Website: lowes
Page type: billing-address
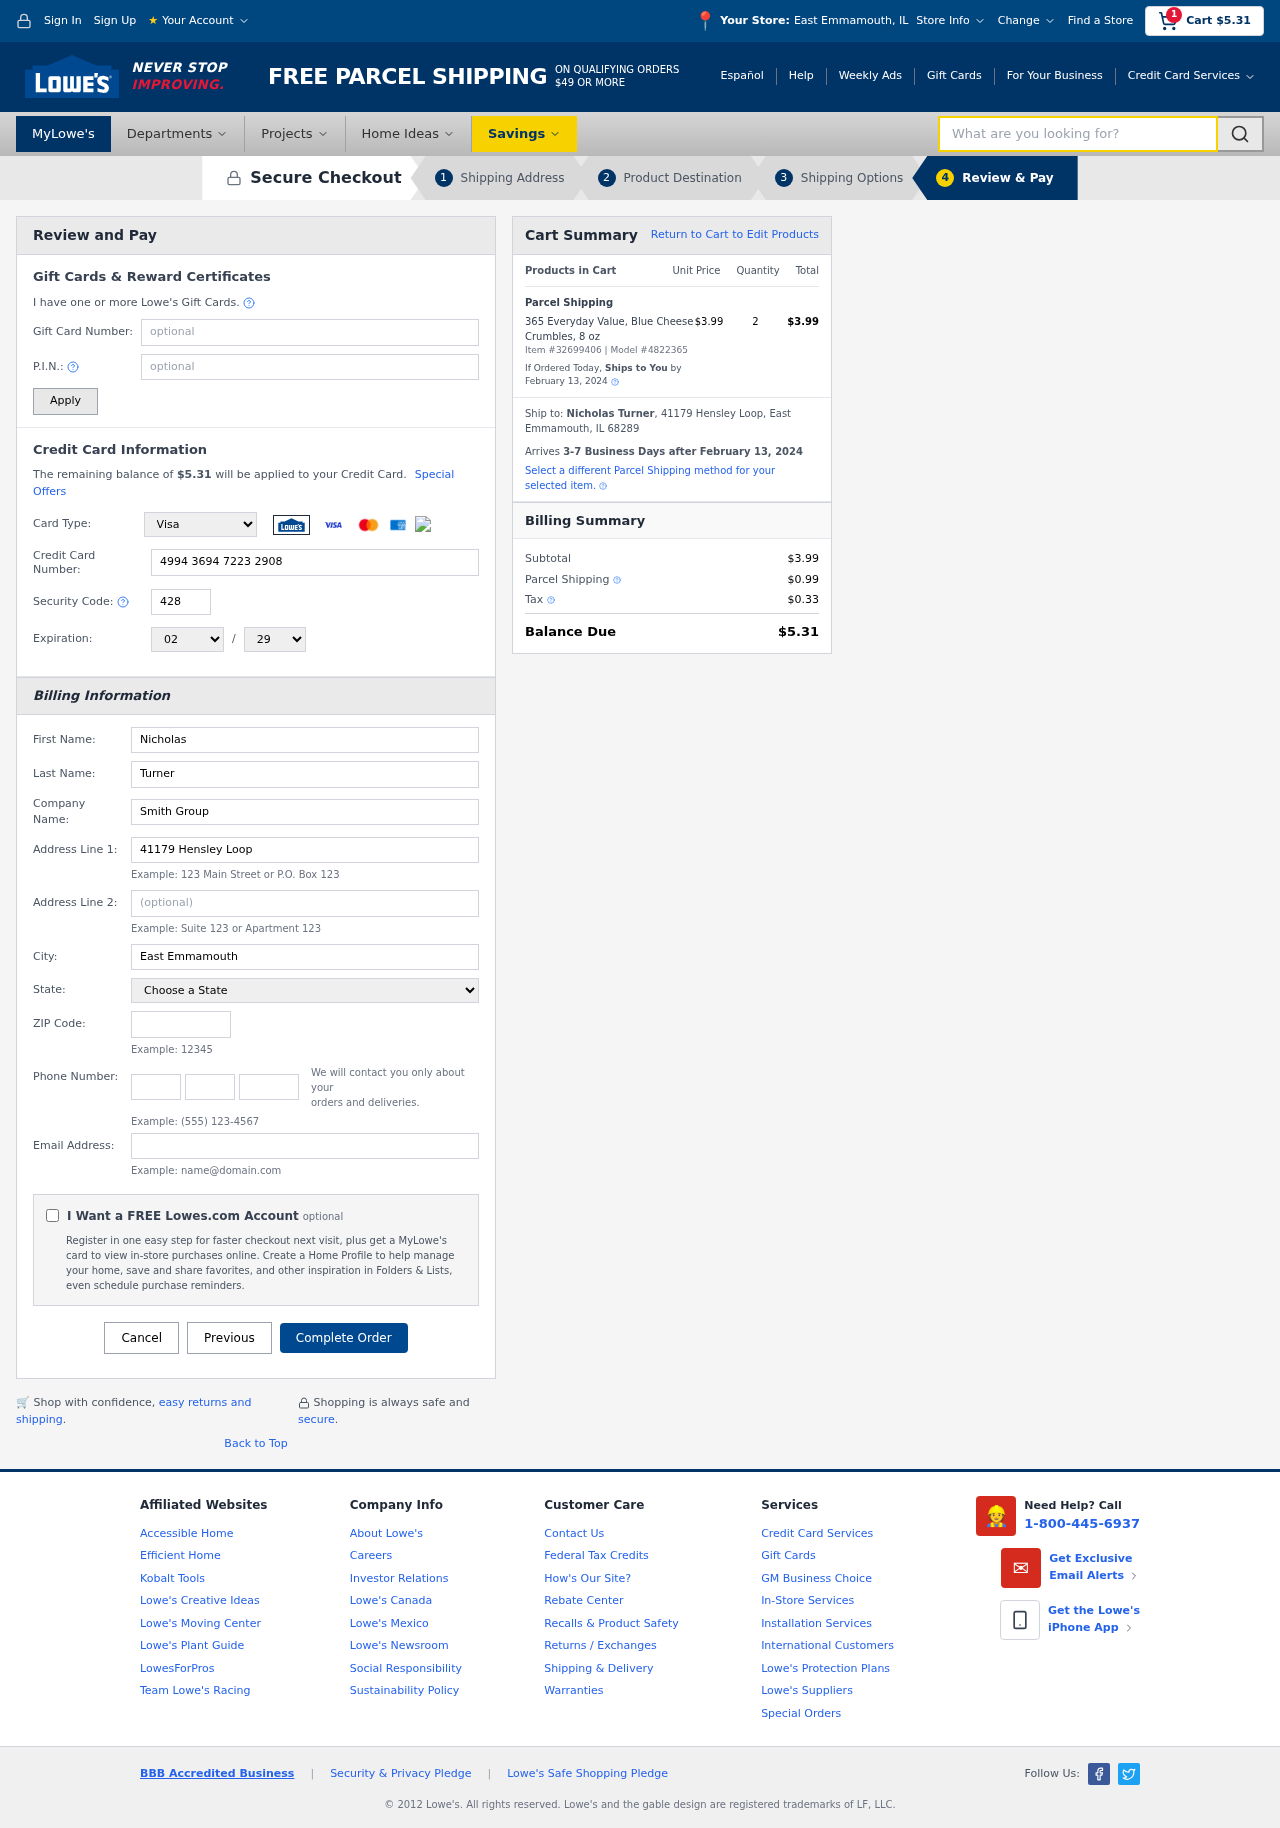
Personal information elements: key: PII_CARD_CVV
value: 428
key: PII_CARD_EXPIRY_MONTH
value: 02
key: PII_CARD_EXPIRY_YEAR
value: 29
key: PII_CARD_NUMBER
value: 4994 3694 7223 2908
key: PII_CARD_TYPE
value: Visa
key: PII_CITY
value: East Emmamouth
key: PII_CITY_STATE
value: East Emmamouth, IL
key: PII_COMPANY
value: Smith Group
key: PII_EMAIL
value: nicholas.turner@gmail.com
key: PII_FIRSTNAME
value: Nicholas
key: PII_FULLNAME
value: Nicholas Turner
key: PII_LASTNAME
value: Turner
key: PII_PHONE_AREA
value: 378
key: PII_PHONE_PREFIX
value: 672
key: PII_PHONE_SUFFIX
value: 3806
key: PII_POSTCODE
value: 68289
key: PII_STATE
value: Illinois
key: PII_STREET
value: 41179 Hensley Loop
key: PII_CITY_STATE_ZIP
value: East Emmamouth, IL 68289
Product elements: key: PRODUCT1_NAME
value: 365 Everyday Value, Blue Cheese Crumbles, 8 oz
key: PRODUCT1_PRICE
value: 3.99
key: PRODUCT1_QUANTITY
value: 2
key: PRODUCT_ITEM_NUMBER
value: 32699406
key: PRODUCT_MODEL_NUMBER
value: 4822365
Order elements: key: ORDER_SUBTOTAL
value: $5.31
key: ORDER_TOTAL
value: $5.31
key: ORDER_SHIPPING_DATE
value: February 13, 2024
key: ORDER_SUBTOTAL
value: $3.99
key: ORDER_DELIVERY_DATE
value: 3-7 Business Days after February 13, 2024
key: ORDER_SHIPPING_DATE2
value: February 13, 2024
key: ORDER_SUBTOTAL2
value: $3.99
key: ORDER_SHIPPING_COST
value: $0.99
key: ORDER_TAX
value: $0.33
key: ORDER_TOTAL2
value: $5.31
Search elements: key: HEADER_SEARCH
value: What are you looking for?